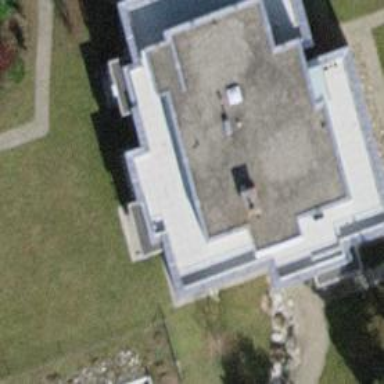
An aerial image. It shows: Flat-roofed apartment building.